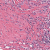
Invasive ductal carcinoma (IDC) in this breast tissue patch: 0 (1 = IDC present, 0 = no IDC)